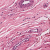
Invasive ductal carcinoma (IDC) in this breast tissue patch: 0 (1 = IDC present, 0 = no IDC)